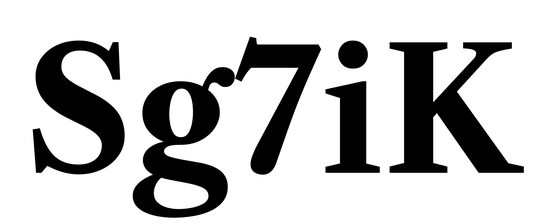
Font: LibreCaslonText_Bold